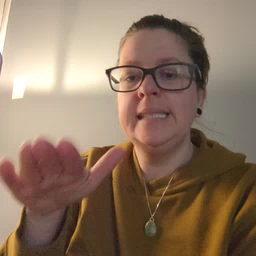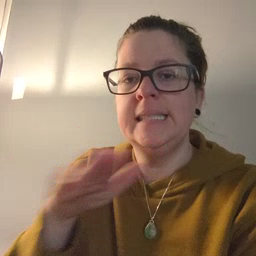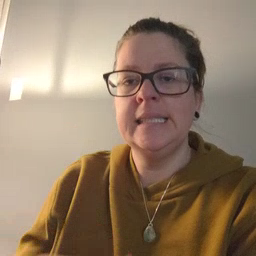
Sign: clean